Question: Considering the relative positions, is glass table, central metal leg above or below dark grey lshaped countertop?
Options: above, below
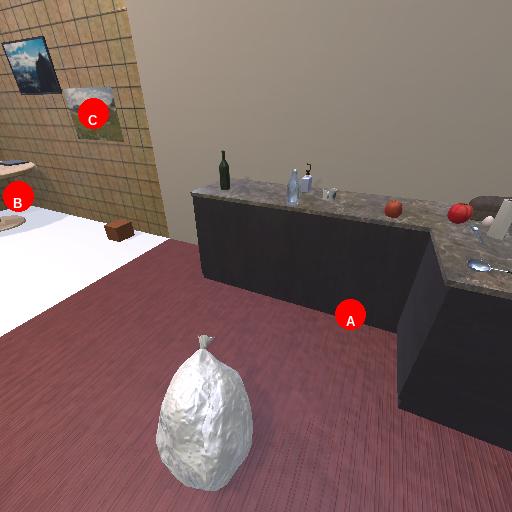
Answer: above